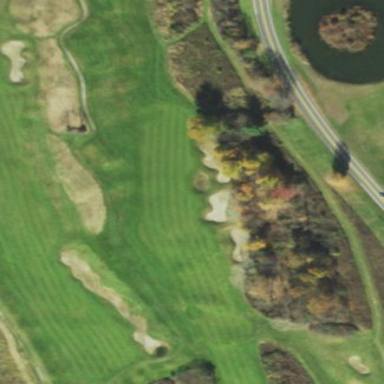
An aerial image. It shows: Rough area in golf course.